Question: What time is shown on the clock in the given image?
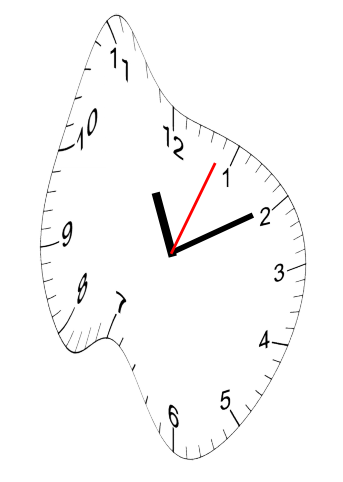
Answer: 11:10:04